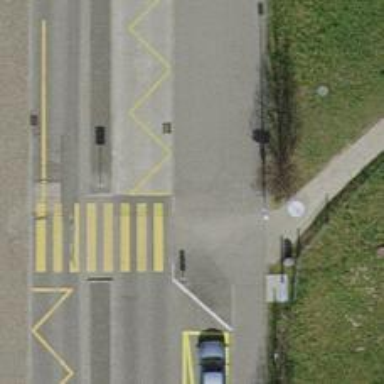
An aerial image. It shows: Platform for public transport is situated by the road.